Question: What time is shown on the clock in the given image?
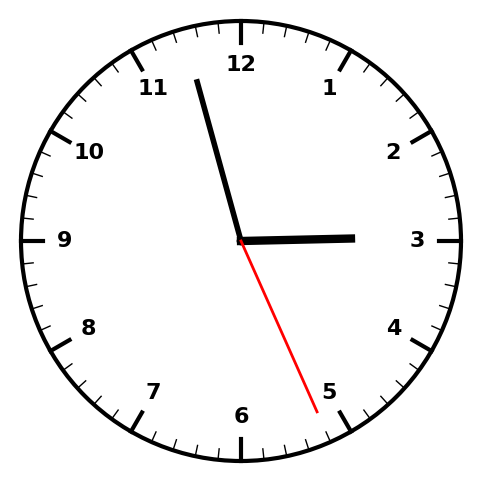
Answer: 02:57:26